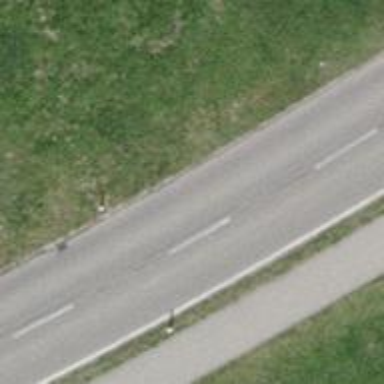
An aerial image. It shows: Tertiary road with cycle track on the left side.